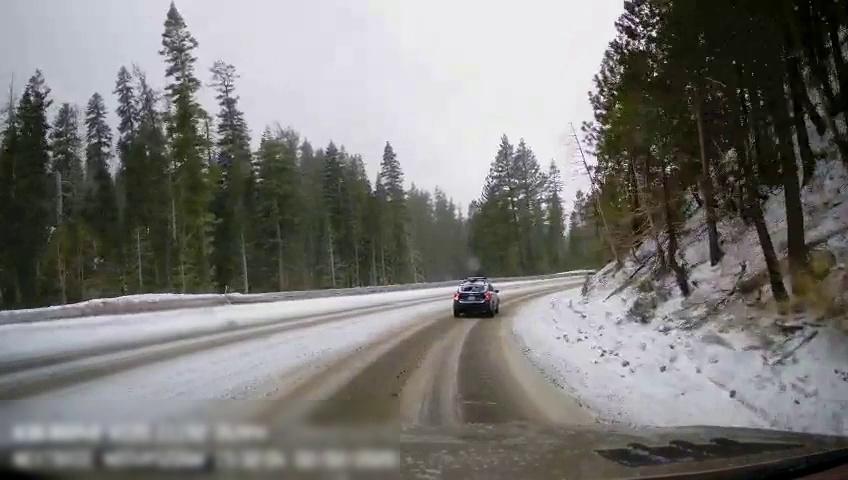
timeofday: Day
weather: Snowy
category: Drivable Space
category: Vehicles | Car